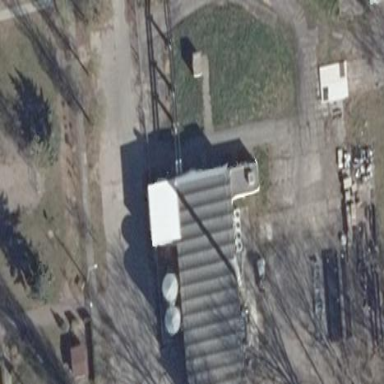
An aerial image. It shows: Building with power generator.